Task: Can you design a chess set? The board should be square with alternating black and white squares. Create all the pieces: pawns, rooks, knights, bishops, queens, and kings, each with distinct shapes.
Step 5366:
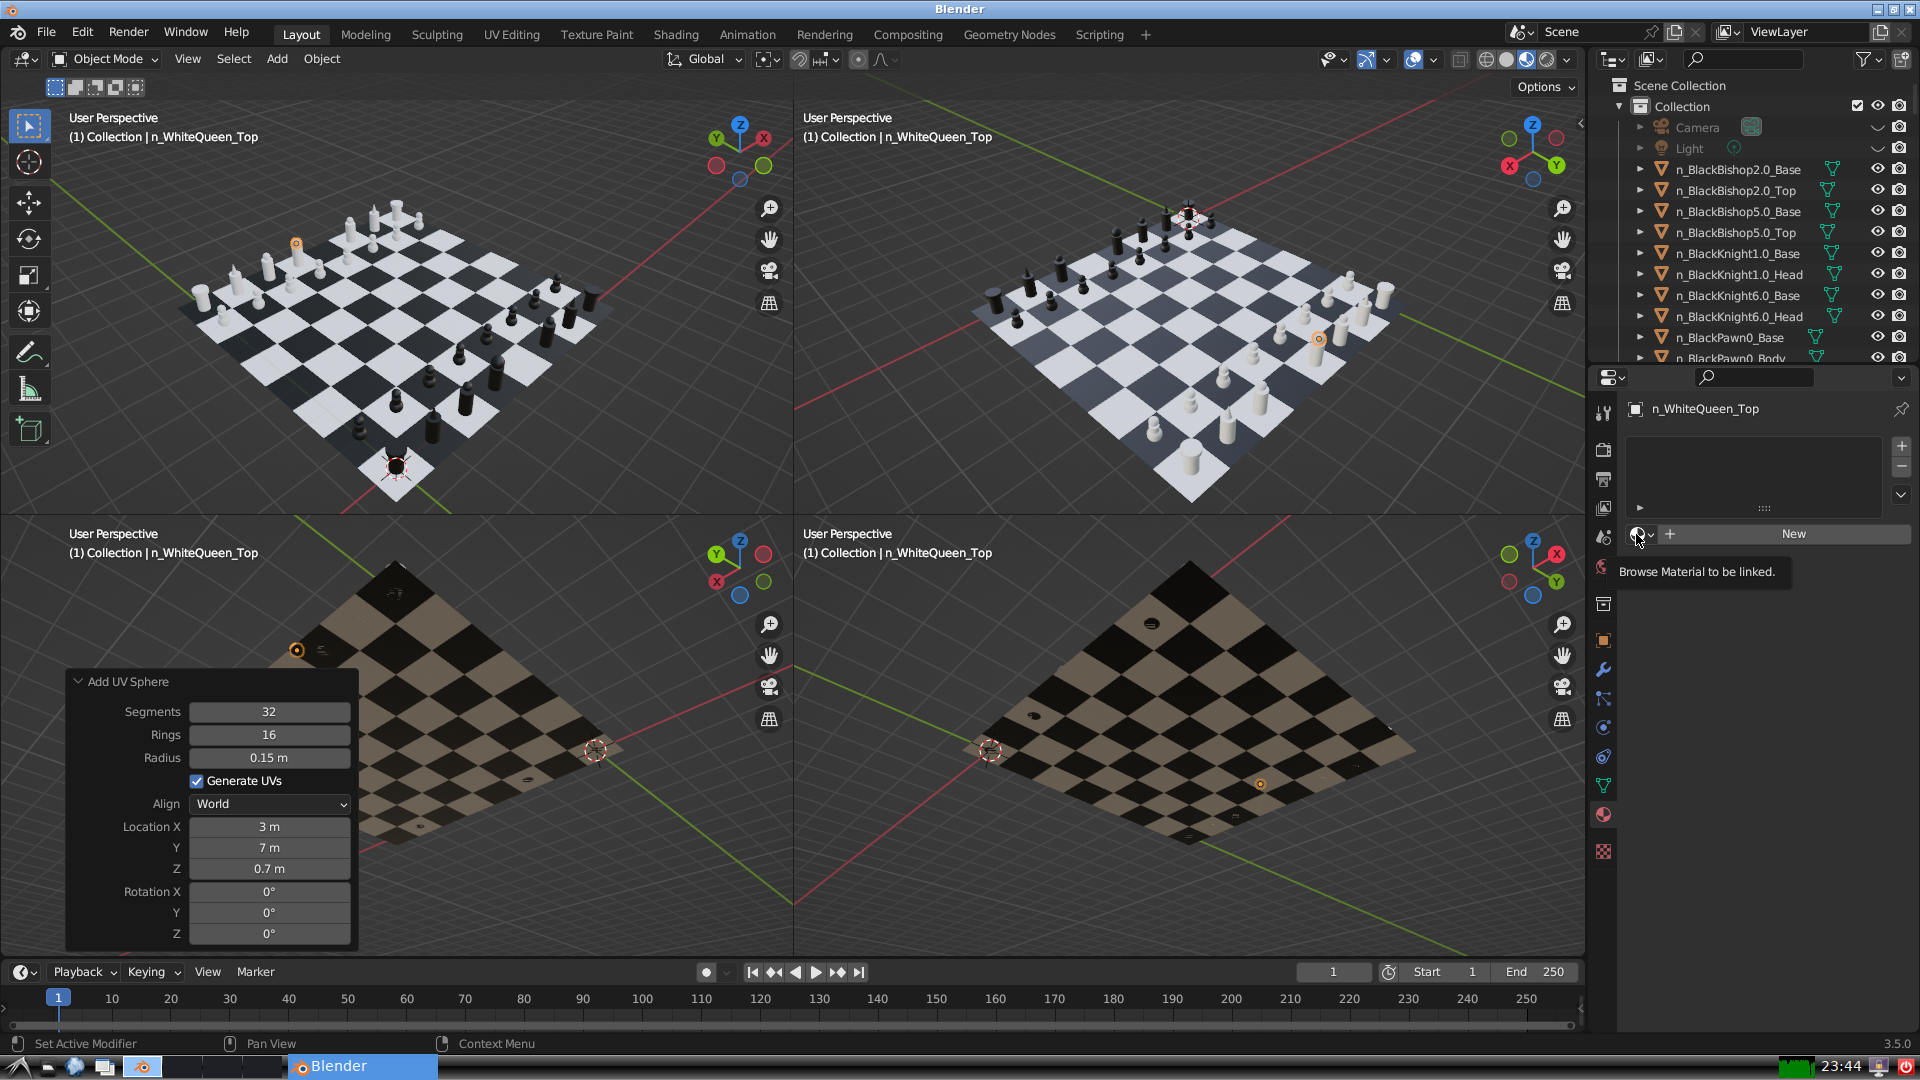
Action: click: no